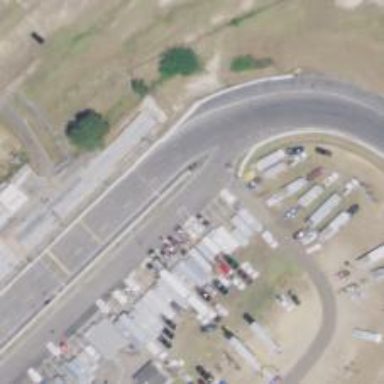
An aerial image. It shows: Motor sport raceway with asphalt surface.